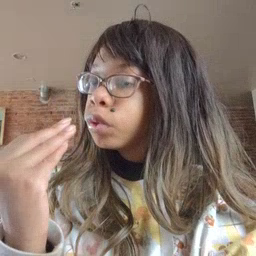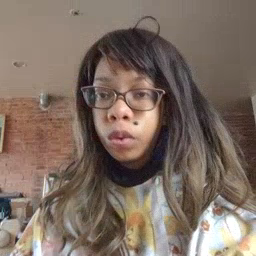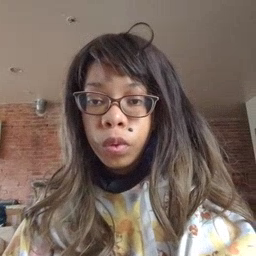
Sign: wolf